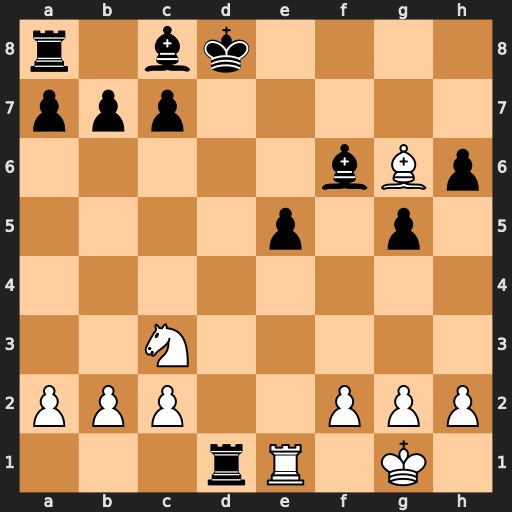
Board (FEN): r1bk4/ppp5/5bBp/4p1p1/8/2N5/PPP2PPP/3rR1K1
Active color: w
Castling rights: -
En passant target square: -
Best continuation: Rxd1+ Ke7 Nd5+